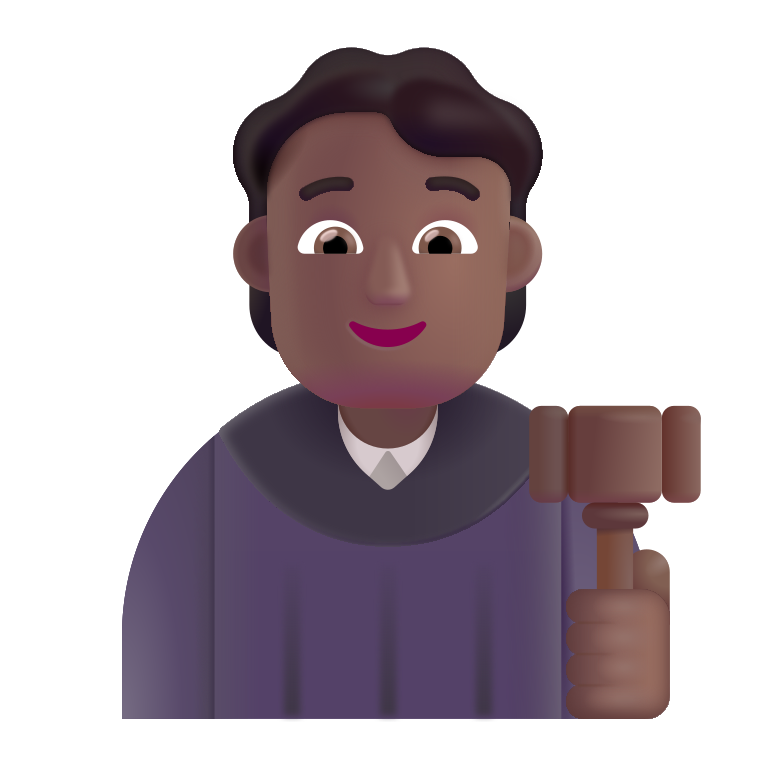
judge color  dark